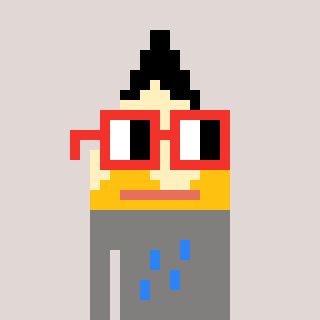
a pixel art character with square red glasses, a pencil-shaped head and a bluegrey-colored body on a warm background